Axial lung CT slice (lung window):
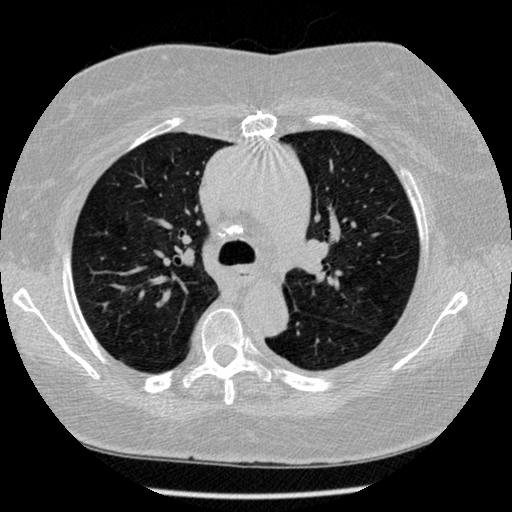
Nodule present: no